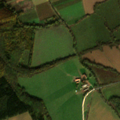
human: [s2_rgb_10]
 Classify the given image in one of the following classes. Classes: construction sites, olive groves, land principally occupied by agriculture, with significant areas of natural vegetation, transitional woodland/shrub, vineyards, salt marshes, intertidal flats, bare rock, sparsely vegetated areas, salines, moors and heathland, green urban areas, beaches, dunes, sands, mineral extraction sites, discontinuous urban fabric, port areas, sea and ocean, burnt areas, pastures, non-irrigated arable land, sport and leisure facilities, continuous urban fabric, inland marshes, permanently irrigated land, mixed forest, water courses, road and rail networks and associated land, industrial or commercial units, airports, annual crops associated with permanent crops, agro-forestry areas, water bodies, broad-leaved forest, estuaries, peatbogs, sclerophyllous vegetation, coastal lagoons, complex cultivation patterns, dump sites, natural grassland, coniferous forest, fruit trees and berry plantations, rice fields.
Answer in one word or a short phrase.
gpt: non-irrigated arable land, pastures, broad-leaved forest, coniferous forest, mixed forest